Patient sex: M
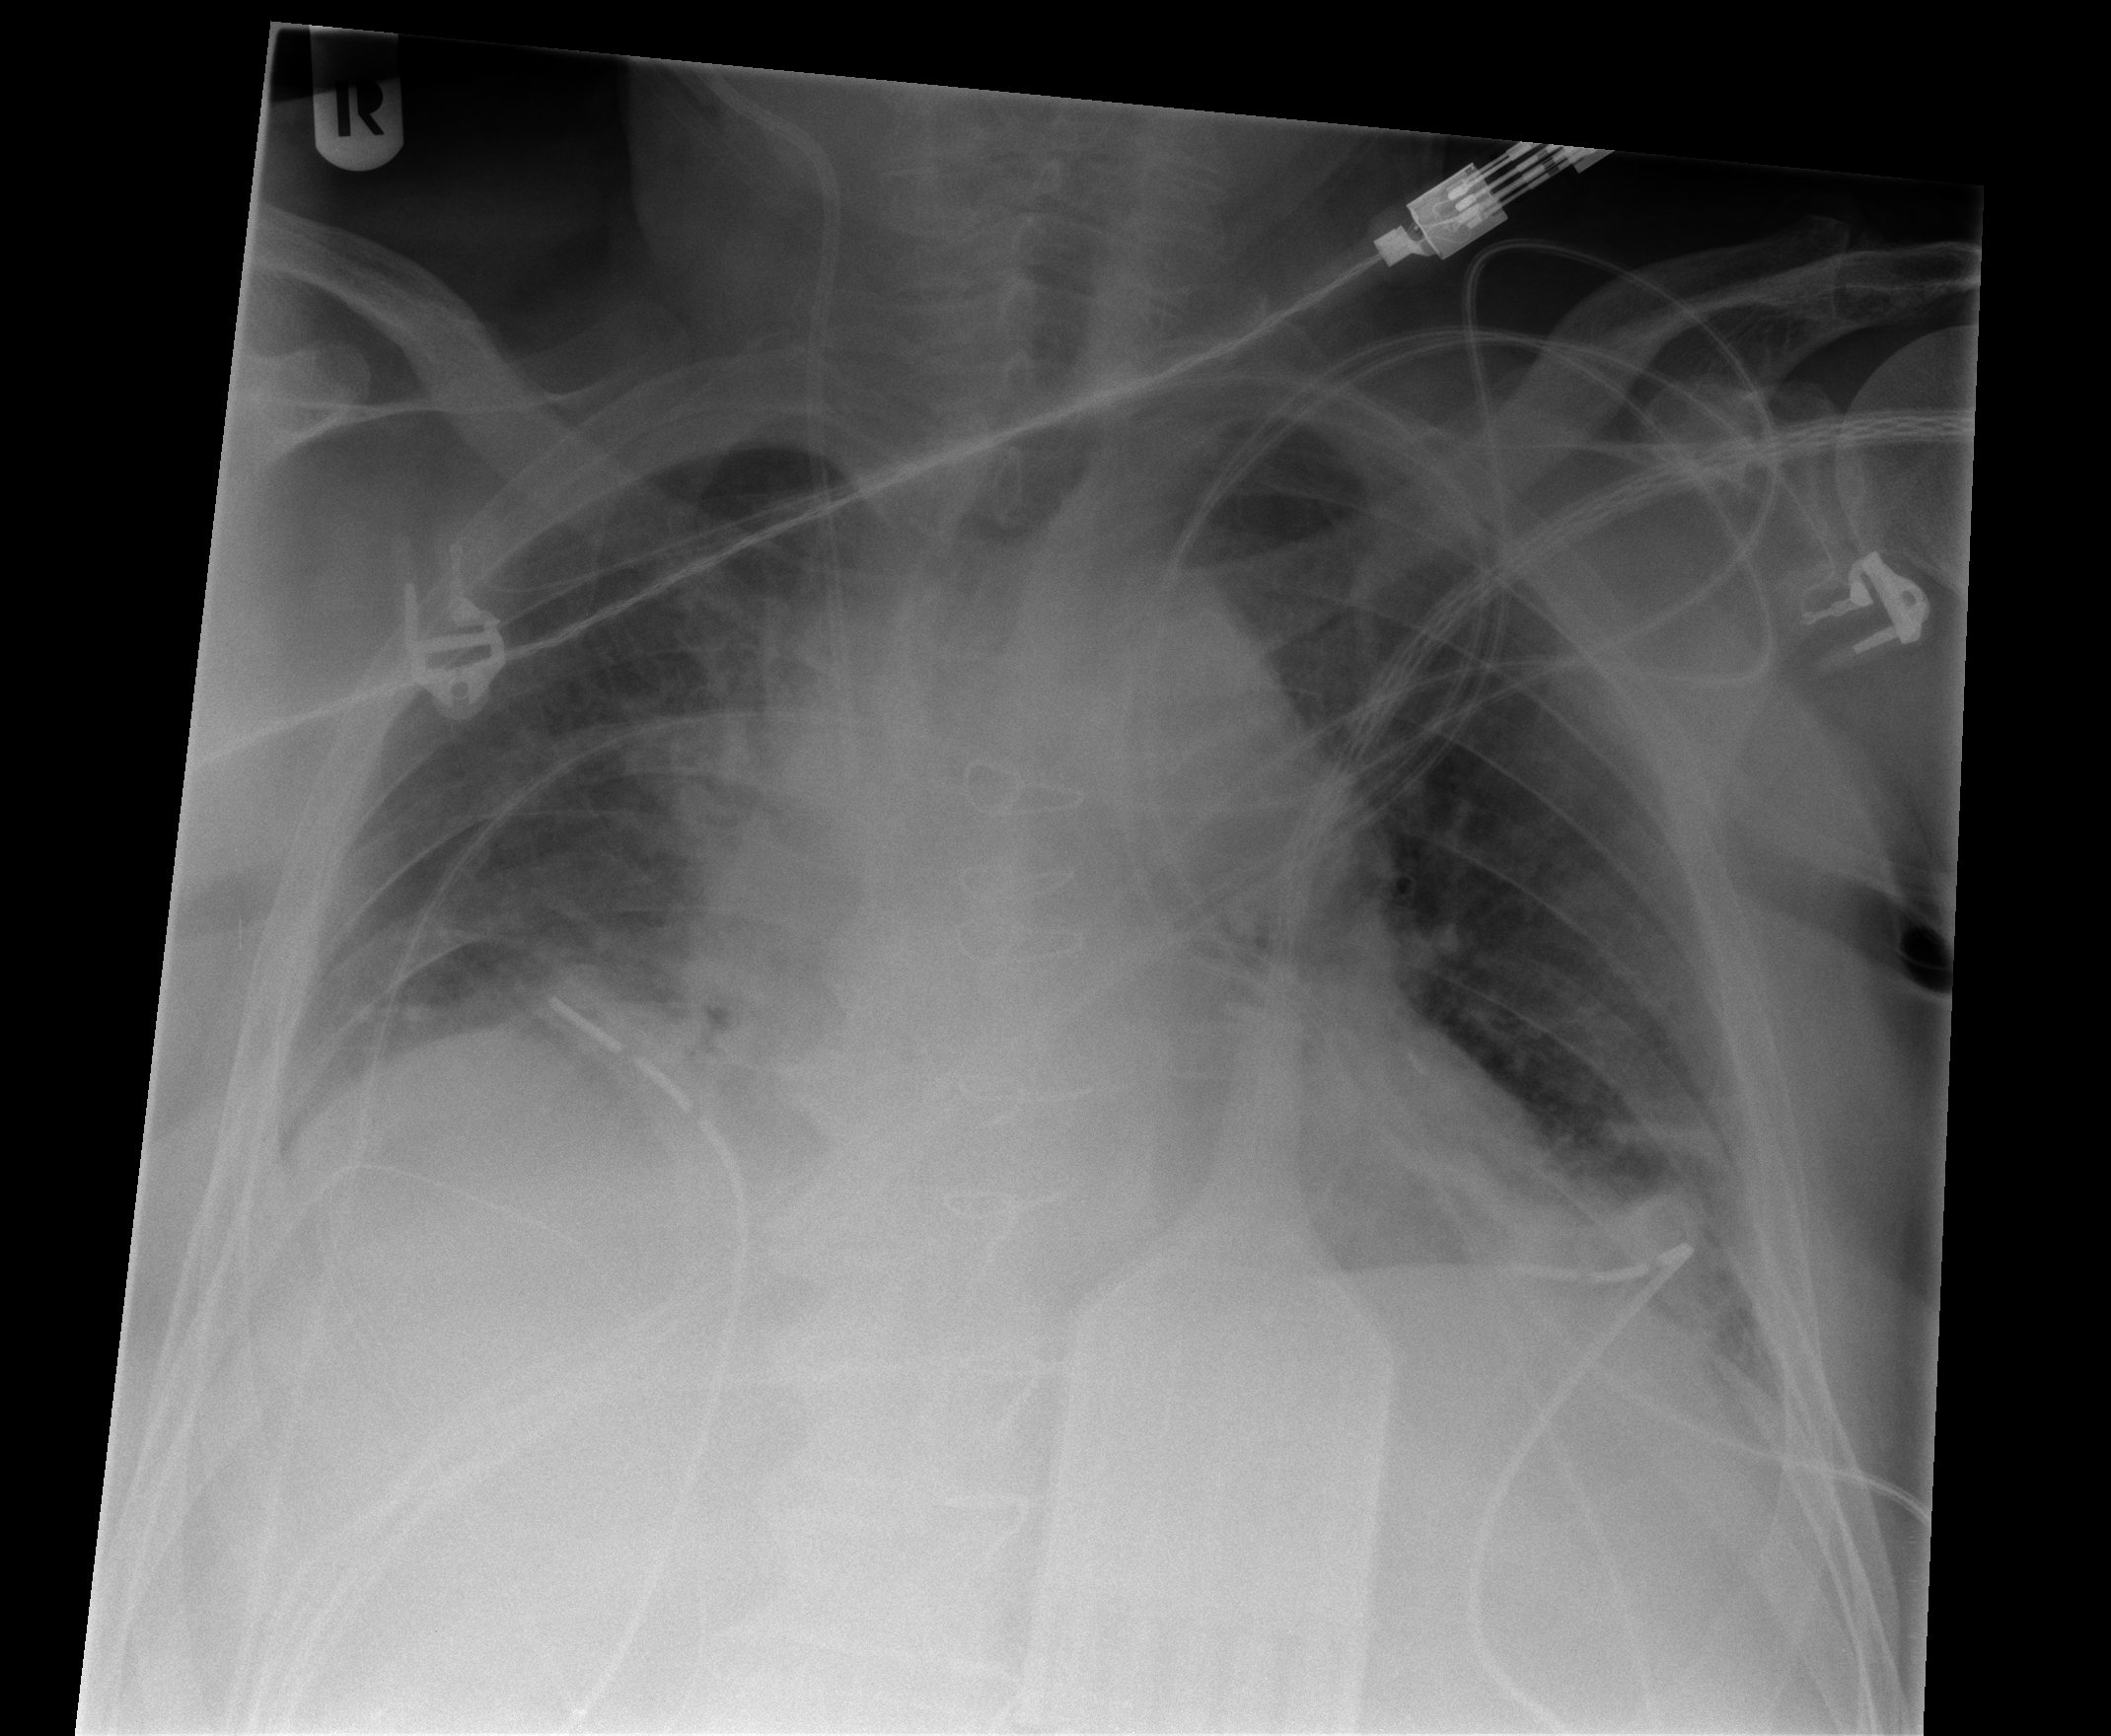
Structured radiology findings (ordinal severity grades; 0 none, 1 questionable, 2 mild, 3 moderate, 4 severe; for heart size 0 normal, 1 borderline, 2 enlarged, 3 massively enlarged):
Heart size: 2
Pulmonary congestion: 2
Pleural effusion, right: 0
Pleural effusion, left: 0
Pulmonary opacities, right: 0
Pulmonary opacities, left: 0
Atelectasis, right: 2
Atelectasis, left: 2